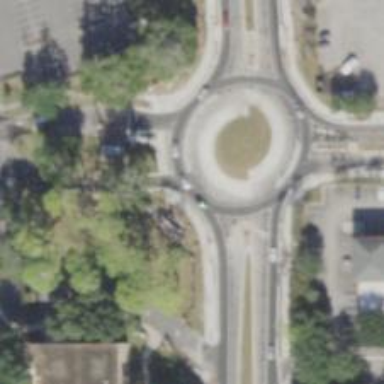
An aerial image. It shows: Secondary road with asphalt surface leading to turbo roundabout.